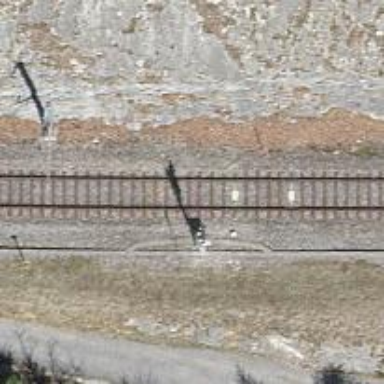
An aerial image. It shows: Railway signal.